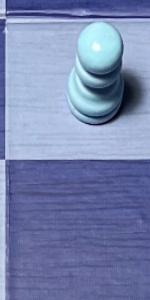
Label: Empty